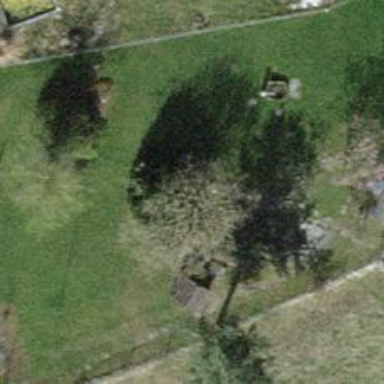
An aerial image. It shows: Single tag "natural: tree."